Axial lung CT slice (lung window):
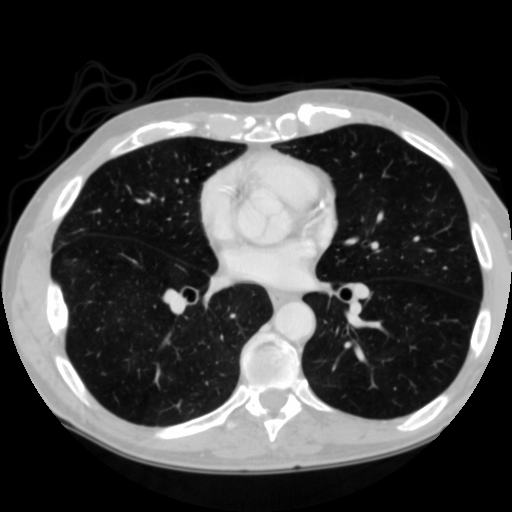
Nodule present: no